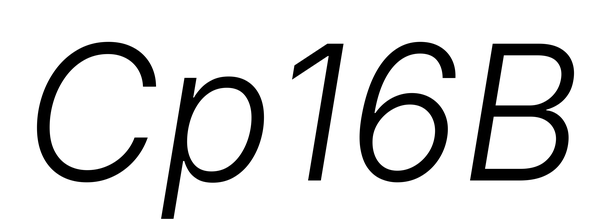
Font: Inter-Italic_Light_Italic